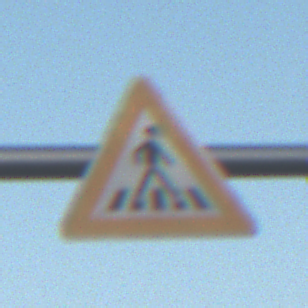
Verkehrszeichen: FussgaengerueberwegLinks
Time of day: SunriseSunset
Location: Outdoor (Nature)
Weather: Clear
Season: Winter
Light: Natural